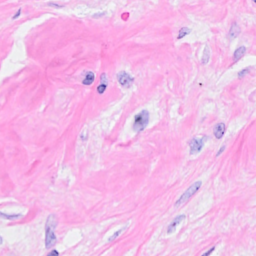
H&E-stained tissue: Breast